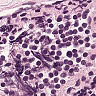
Metastatic tissue present: no